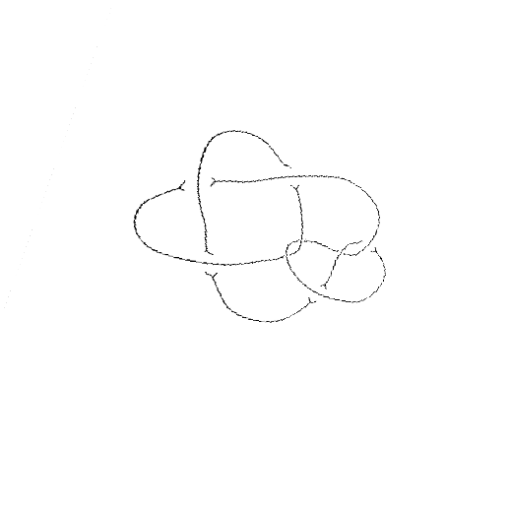
Crossing number: 8